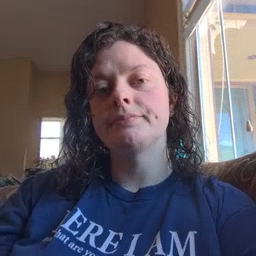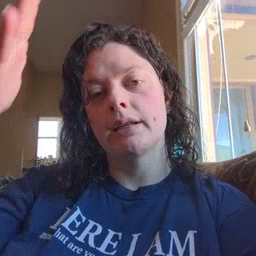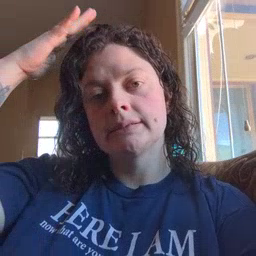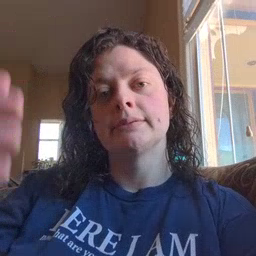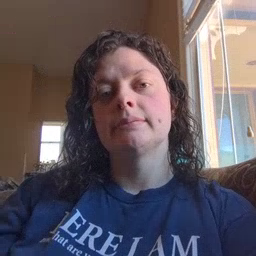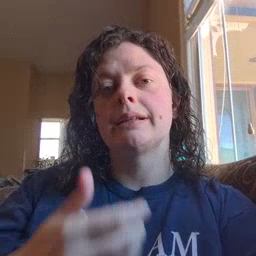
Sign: hat